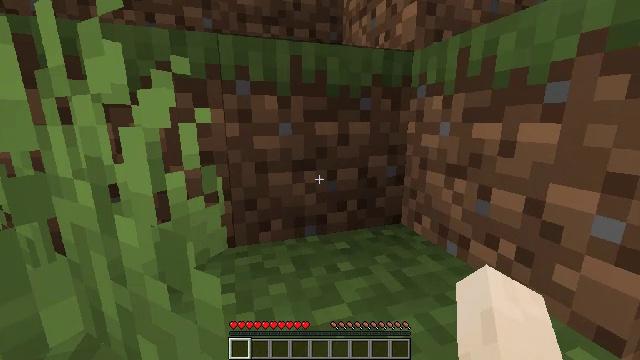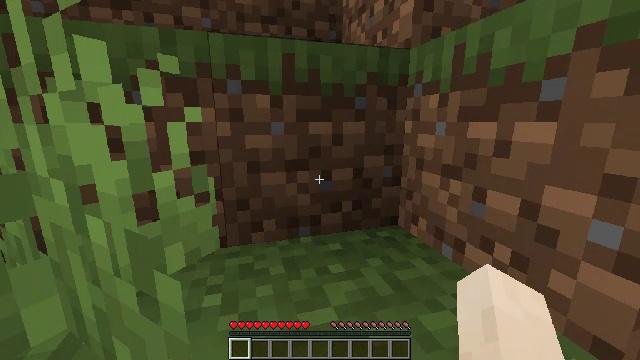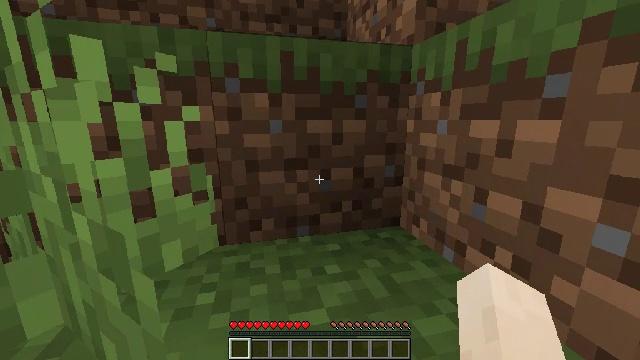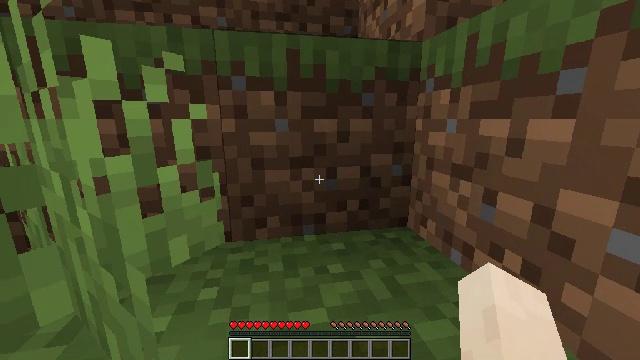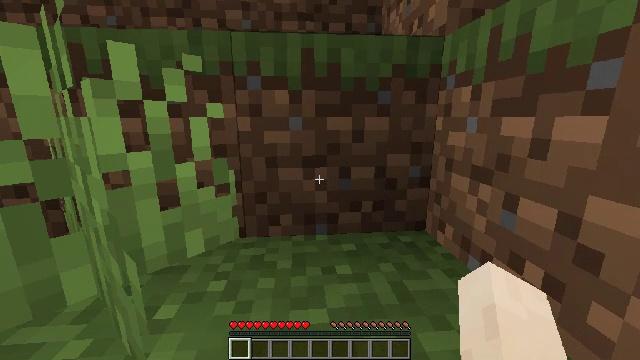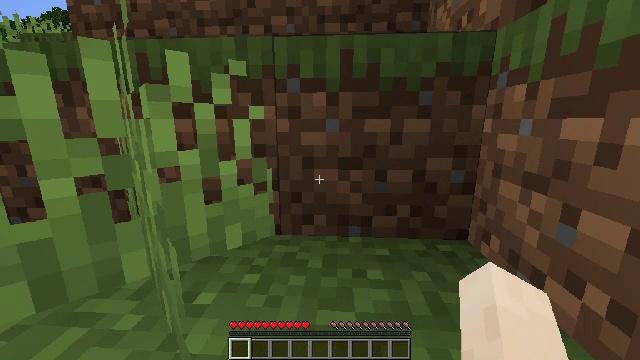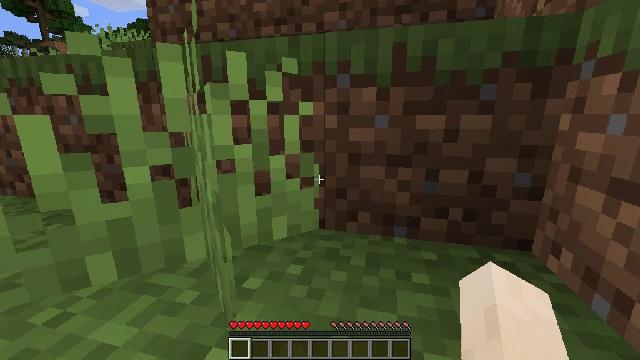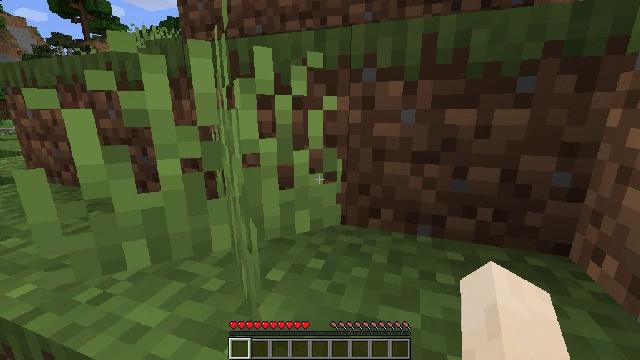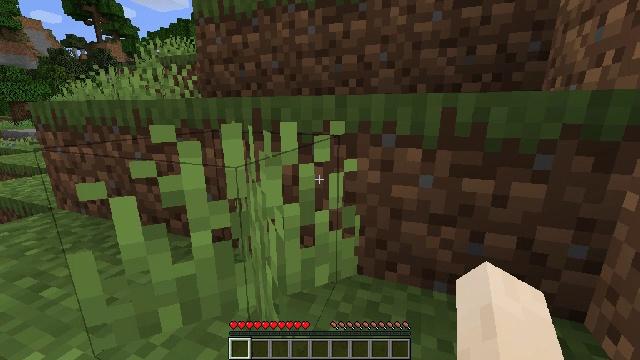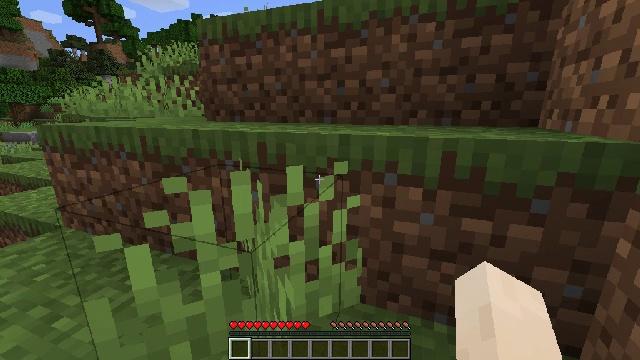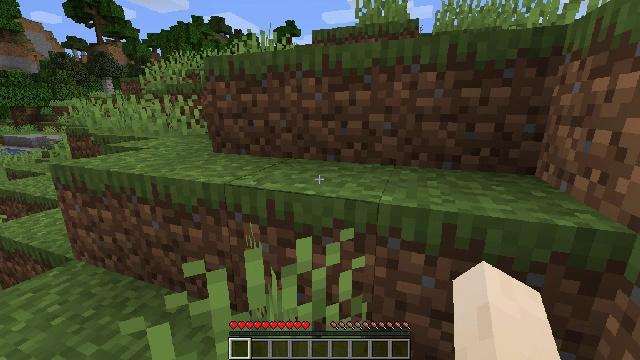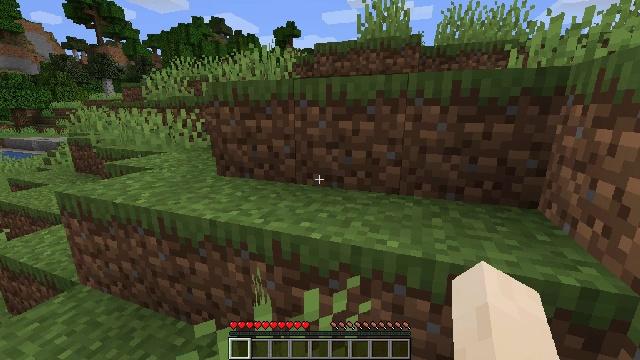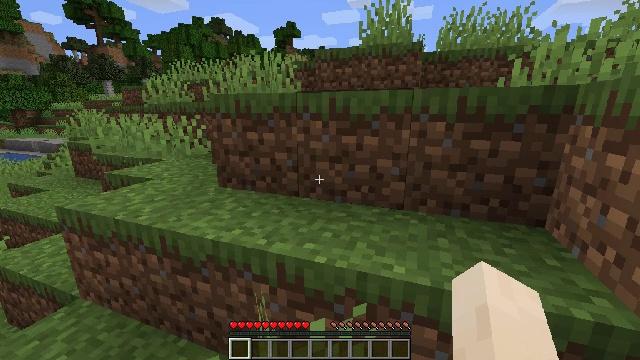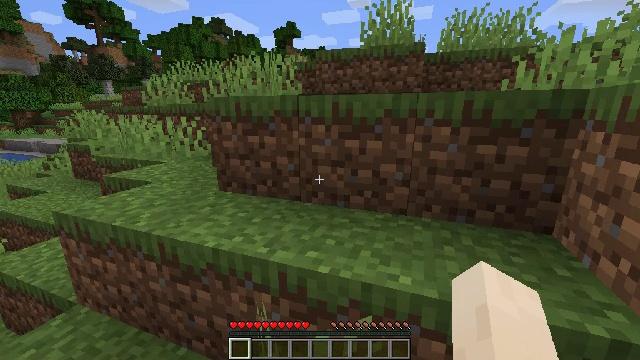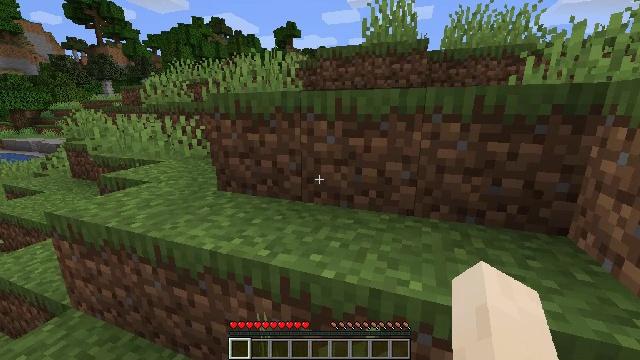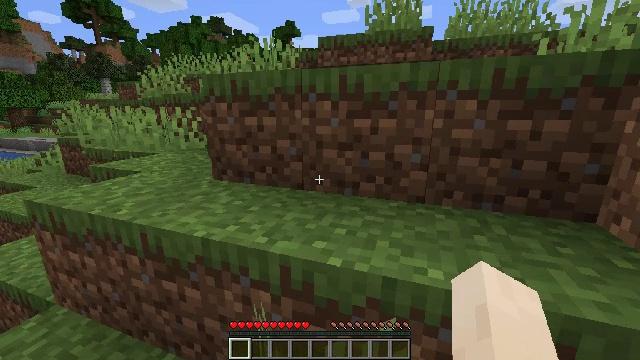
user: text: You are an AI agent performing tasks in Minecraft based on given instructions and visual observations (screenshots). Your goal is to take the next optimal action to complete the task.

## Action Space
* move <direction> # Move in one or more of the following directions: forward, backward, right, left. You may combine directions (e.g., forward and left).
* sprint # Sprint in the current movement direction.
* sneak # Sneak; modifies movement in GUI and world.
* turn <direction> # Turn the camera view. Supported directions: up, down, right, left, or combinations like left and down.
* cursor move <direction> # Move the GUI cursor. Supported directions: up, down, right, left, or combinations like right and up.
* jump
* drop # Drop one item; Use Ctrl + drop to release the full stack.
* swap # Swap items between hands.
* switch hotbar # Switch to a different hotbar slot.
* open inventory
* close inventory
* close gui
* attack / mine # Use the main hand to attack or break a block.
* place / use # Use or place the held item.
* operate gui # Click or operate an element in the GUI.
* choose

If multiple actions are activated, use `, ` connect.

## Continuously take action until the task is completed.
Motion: motion action
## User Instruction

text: Drop a lilac.
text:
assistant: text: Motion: move forward and move right, turn left
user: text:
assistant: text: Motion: move forward and move right, turn left
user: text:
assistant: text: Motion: move forward and move right, turn left
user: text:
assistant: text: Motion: move forward and move right, turn left
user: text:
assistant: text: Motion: move forward and move right, turn left
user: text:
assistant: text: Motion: move forward and move right, turn left
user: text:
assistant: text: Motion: move forward and move right, turn left and down
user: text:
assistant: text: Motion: move forward and move right, turn left, jump
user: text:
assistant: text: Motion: move forward and move right, jump
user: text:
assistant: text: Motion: move forward and move right, jump
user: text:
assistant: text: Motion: move forward and move right, jump
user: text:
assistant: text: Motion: move forward and move right, jump
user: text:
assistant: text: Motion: move forward and move right, jump
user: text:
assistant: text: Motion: move forward and move right, jump
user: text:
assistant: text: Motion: move forward and move right, jump
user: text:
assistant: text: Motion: move forward and move right, jump
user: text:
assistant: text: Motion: move forward and move right, jump
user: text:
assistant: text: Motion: move forward and move right, jump
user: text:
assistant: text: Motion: move forward and move right, jump
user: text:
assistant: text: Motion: move forward and move right, jump
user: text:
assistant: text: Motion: move forward and move right, jump
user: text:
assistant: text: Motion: move forward and move right, turn right, jump
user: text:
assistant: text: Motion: move forward and move right, jump
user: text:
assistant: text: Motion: move forward and move right, jump
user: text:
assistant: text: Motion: move forward and move right, jump
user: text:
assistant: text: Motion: move forward and move right, jump
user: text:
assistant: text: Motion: move forward and move right, jump
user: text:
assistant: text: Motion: move forward and move right
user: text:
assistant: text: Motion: move forward and move right, turn right and down
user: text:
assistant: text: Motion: move forward and move right, turn right and down